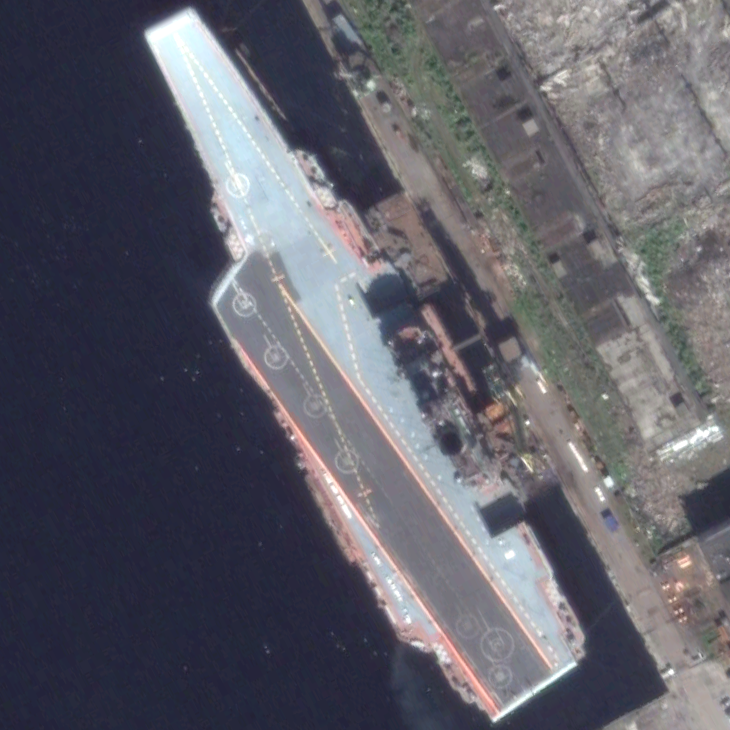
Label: aircraft_carrier